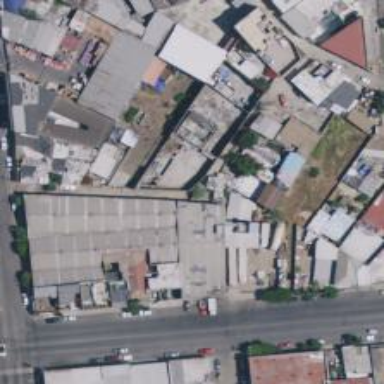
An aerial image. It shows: Alleyway designated as service road.